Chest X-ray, PA view. Patient: 50 years old, sex M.
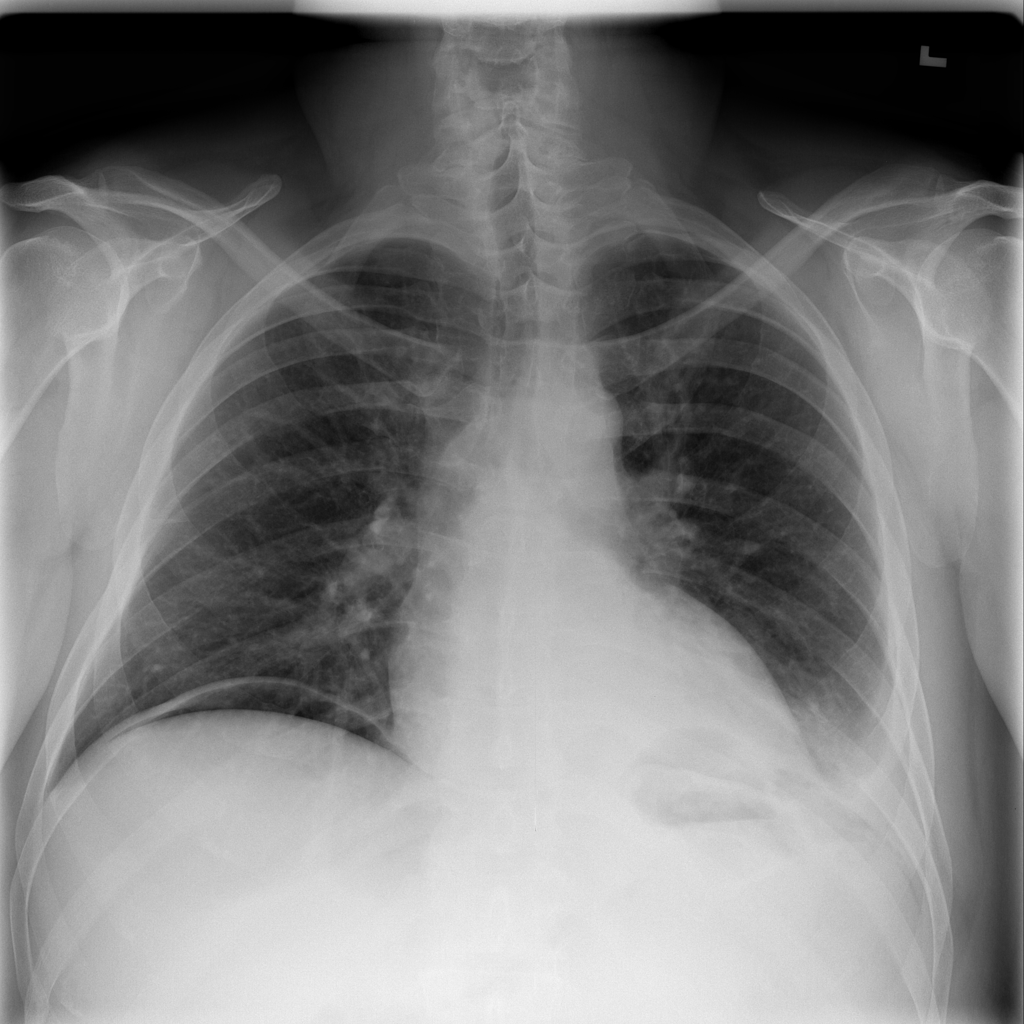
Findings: Atelectasis, Effusion, Infiltration